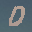
Label: 0